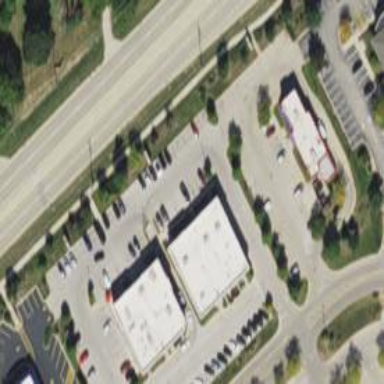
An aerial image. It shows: Healthcare clinic.